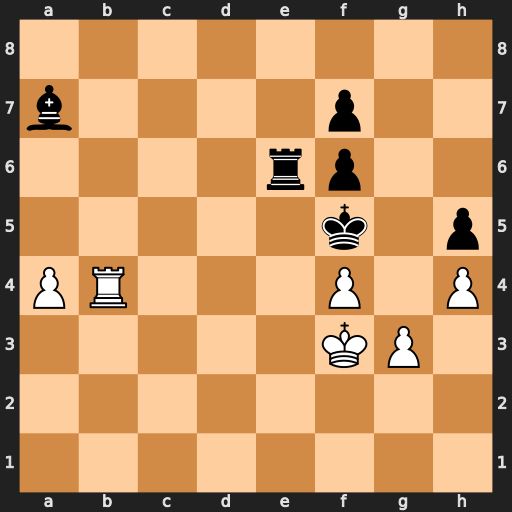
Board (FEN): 8/b4p2/4rp2/5k1p/PR3P1P/5KP1/8/8
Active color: w
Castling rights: -
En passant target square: -
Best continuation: Rb5+ Re5 fxe5